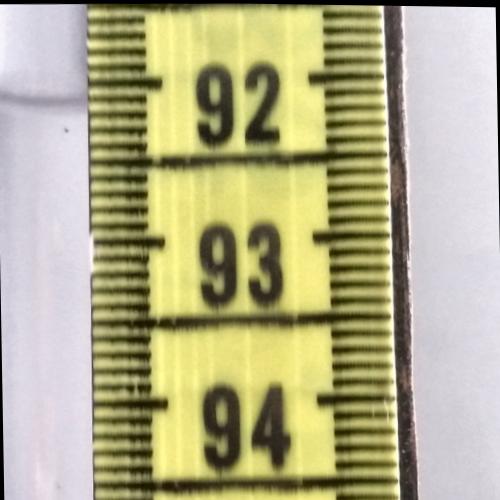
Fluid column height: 92.1 cm